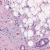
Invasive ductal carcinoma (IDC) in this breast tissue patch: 1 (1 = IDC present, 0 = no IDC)